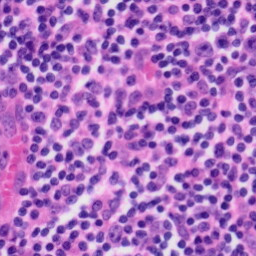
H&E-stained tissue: Tonsil